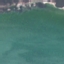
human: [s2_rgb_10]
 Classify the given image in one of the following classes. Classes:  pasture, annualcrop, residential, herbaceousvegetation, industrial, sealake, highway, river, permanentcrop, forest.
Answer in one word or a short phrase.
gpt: SeaLake